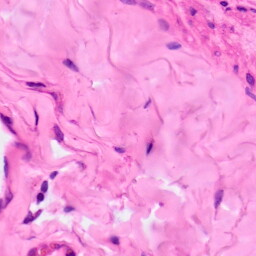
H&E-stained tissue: Lung